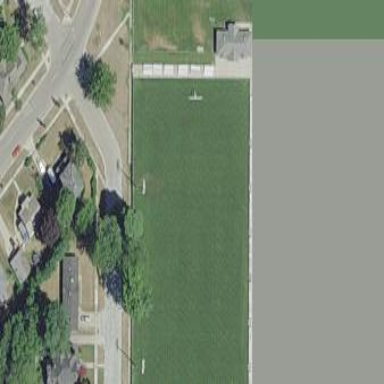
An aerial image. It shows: American football pitch for leisure and sport activities.